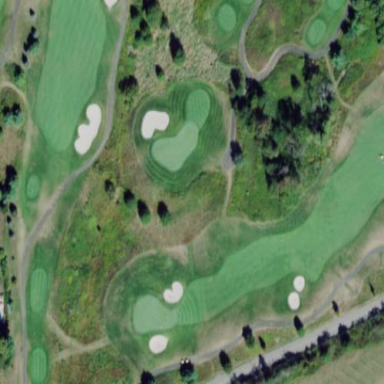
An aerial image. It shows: Area with grass used as rough in golf course.